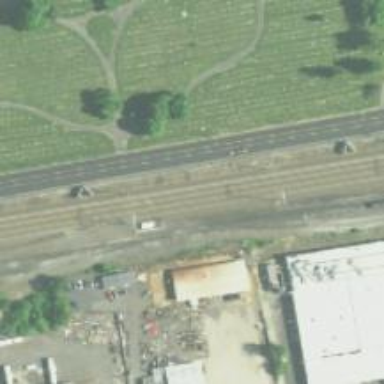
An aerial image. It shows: Junction on the railway.